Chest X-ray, PA view. Patient: 43 years old, sex M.
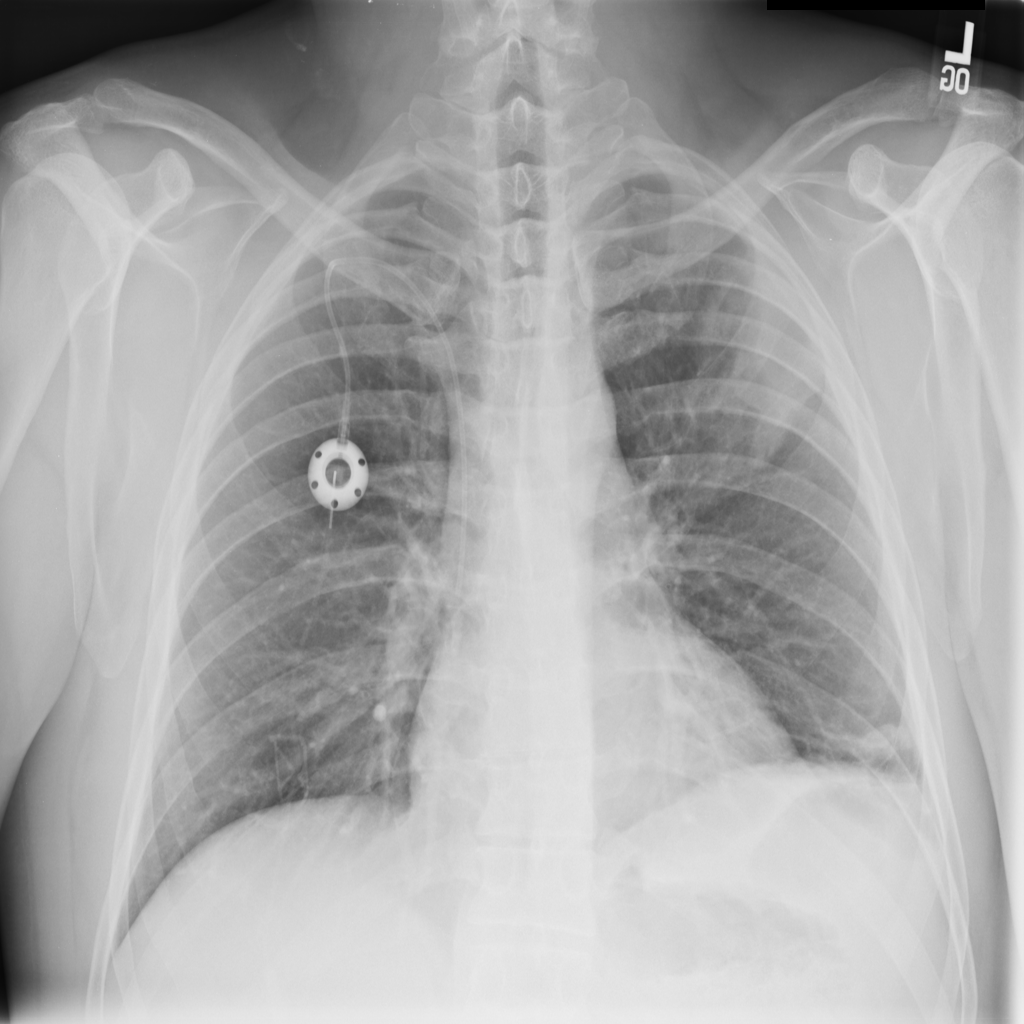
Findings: Atelectasis, Consolidation, Infiltration